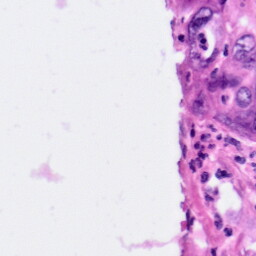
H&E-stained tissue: Pancreatic